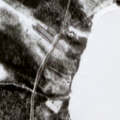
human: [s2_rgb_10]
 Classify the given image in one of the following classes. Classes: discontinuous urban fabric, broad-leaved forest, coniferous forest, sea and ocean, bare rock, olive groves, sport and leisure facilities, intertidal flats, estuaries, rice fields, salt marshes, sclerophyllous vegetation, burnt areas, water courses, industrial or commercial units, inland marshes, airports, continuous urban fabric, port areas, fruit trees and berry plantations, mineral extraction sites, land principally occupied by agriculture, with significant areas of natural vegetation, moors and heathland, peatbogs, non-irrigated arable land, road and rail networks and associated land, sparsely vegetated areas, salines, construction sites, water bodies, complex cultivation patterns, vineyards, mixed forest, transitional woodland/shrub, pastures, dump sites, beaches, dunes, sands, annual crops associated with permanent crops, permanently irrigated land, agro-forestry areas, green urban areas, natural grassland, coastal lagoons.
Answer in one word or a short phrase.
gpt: mixed forest, peatbogs, water bodies